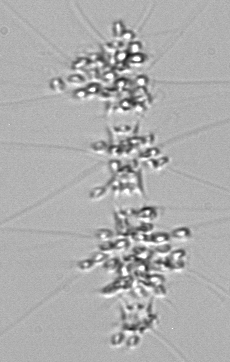
Label: Chaetoceros_didymus_TAG_external_flagellate